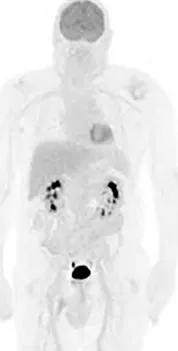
Serial MRI brain showing development of encephalitis and serial PET/CT demonstrating the patient's durable response to immunotherapy. (D) PET CT March 2021.
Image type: radiology (pet)